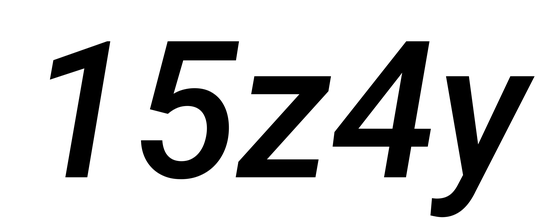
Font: Roboto-Italic_Medium_Italic